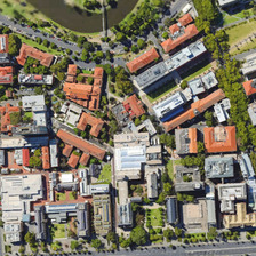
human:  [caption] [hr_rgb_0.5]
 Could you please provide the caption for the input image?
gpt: There are small red roof buildings in the school near the river.

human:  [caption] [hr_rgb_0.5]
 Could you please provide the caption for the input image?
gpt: A school near the river has a small building with a red roof.

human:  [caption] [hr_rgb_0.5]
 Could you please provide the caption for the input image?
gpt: it is a beautiful campus with dense teaching buildings stand here .

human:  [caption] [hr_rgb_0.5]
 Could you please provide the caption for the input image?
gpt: There are some small buildings with red roofs in the school by the river.

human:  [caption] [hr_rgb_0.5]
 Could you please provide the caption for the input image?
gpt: There is a small red house by the river.